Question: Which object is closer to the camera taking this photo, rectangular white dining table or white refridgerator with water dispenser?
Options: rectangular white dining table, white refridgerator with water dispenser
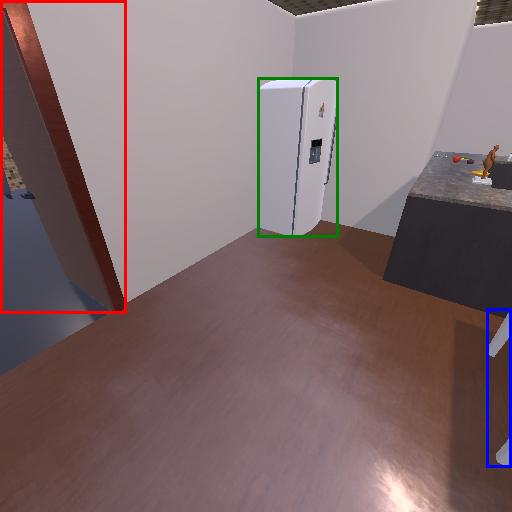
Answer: rectangular white dining table